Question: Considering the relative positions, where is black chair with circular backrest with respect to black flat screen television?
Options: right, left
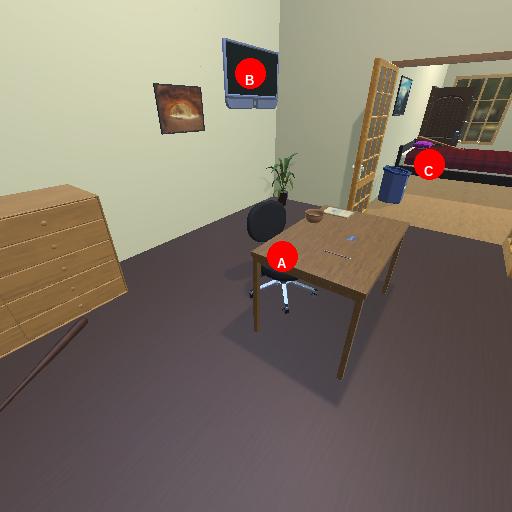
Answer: right